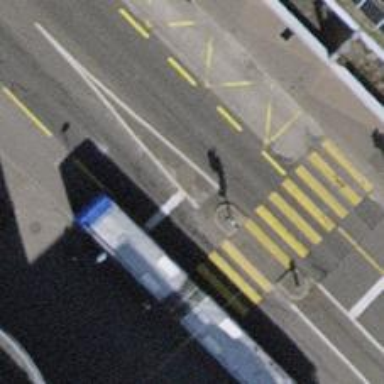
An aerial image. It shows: Road with traffic signals.